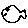
Label: fish